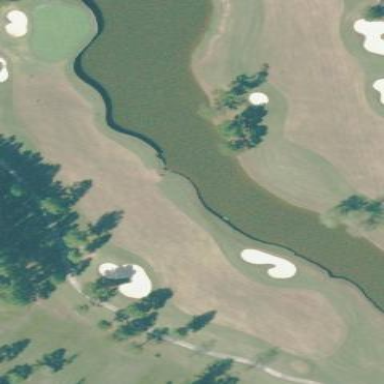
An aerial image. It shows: Golf fairway in the image.